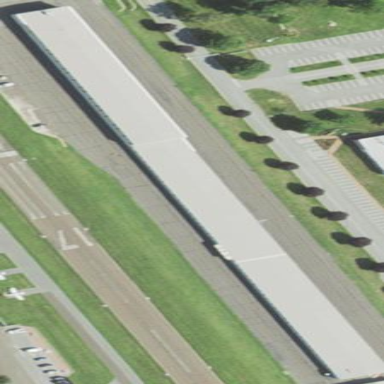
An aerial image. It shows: Hangar located at airport.